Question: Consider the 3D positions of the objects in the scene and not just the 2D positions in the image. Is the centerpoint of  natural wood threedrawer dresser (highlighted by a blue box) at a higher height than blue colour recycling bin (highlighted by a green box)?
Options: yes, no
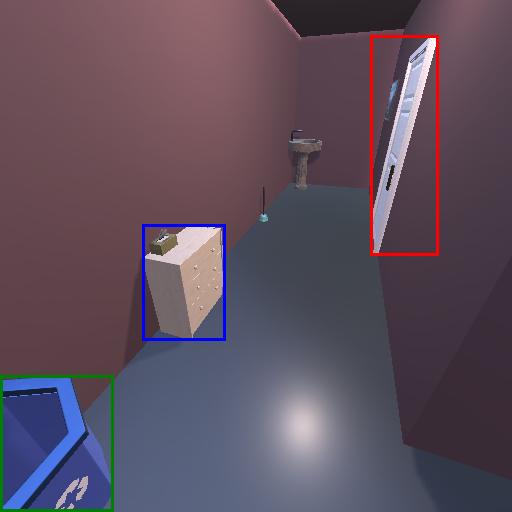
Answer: yes